Question: I would like to disable this printing dialog:

What should I do to remove this dialog?
'''
var dlg = new PrintDialog();
dlg.PageRangeSelection = PageRangeSelection.AllPages;
dlg.UserPageRangeEnabled = false;
var doc = new FlowDocument();
doc.PageWidth = 275;
doc.FontSize = 18;
doc.TextAlignment = TextAlignment.Center;
doc.Blocks.Add(new Paragraph(new Run("nXXXXXXXXXXXX")));
dlg.PrintDocument(((IDocumentPaginatorSource)doc).DocumentPaginator, "Receipt");
'''
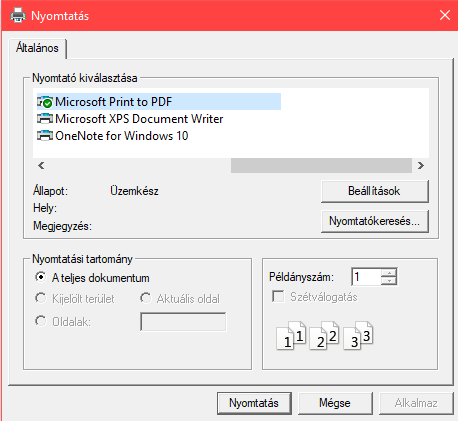
Answer: You can use <URL> instead of 'PrintDialog'.See the Microsoft's implementation
'''
try
{
streamToPrint = new StreamReader
("C:\My Documents\MyFile.txt");
try
{
printFont = new Font("Arial", 10);
PrintDocument pd = new PrintDocument();
pd.PrintPage += new PrintPageEventHandler
(this.pd_PrintPage);
pd.Print();
}
finally
{
streamToPrint.Close();
}
}
catch (Exception ex)
{
MessageBox.Show(ex.Message);
}
'''